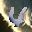
Label: 4